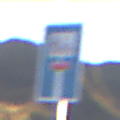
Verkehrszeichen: SackgasseRadverkehrFussgaengerDurchlaessig
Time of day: SunriseSunset
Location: Outdoor (Nature)
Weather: PartlyCloudy
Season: NotSpecified
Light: Natural